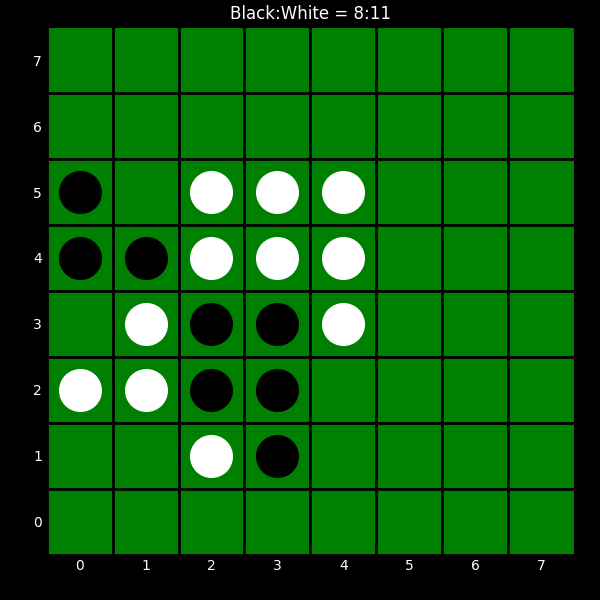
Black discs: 8
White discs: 11